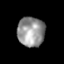
Tissue: skin
Cell type: Epithelial cells
Senescence score: 0.1711
Nuclear area (px): 791
Mean DAPI intensity: 149.2